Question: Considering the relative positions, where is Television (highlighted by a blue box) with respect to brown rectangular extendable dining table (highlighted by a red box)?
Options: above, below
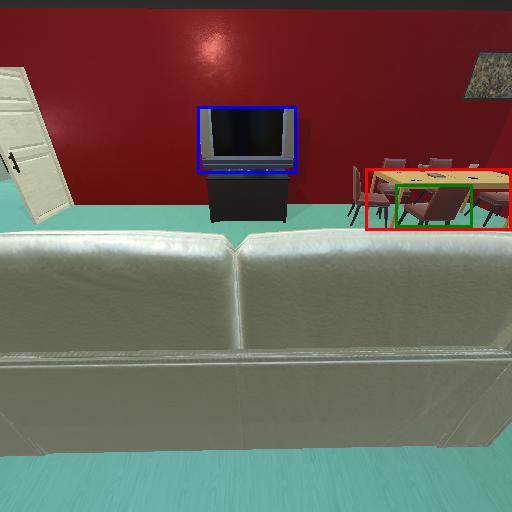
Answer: above